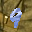
Label: 9